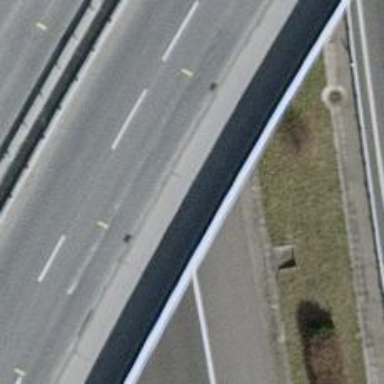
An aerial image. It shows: Bridge with asphalt surface. It has sidewalk for pedestrians and cycleway for cyclists.